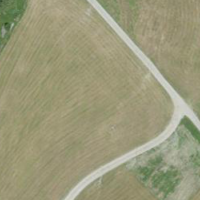
EUNIS habitat code: 26
Species observed at this site:
Rumex alpinus
Campanula thyrsoides